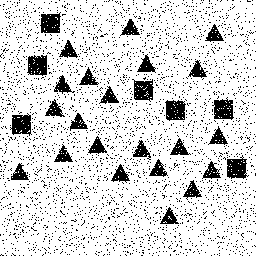
Squares: 7
Triangles: 21
Stars: 0
Total shapes: 28